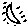
Label: moon